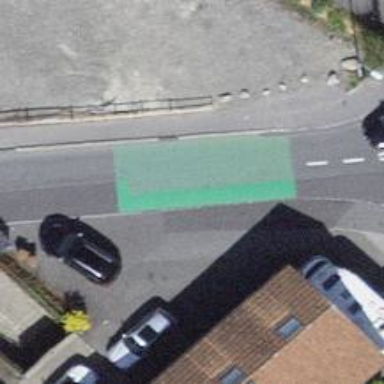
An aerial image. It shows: Marked footway crossing with surface markings.